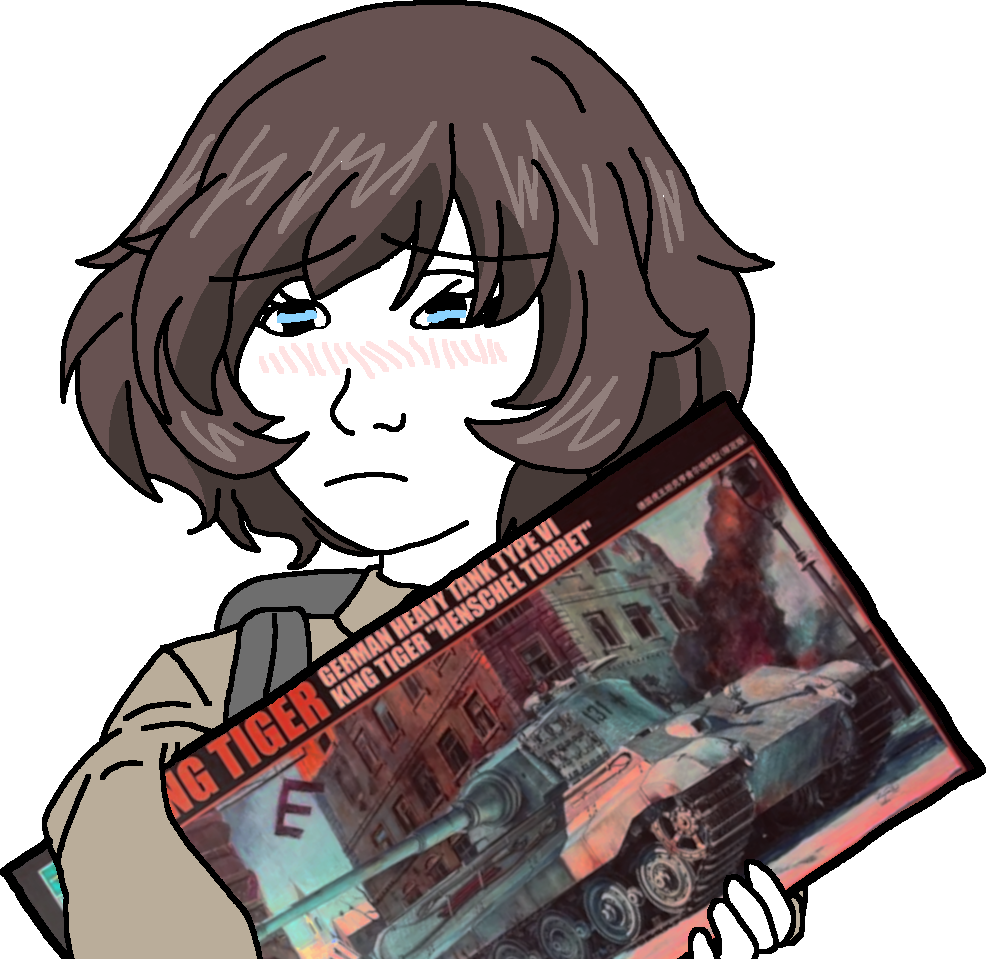
Label: 5_Doomer_Girl